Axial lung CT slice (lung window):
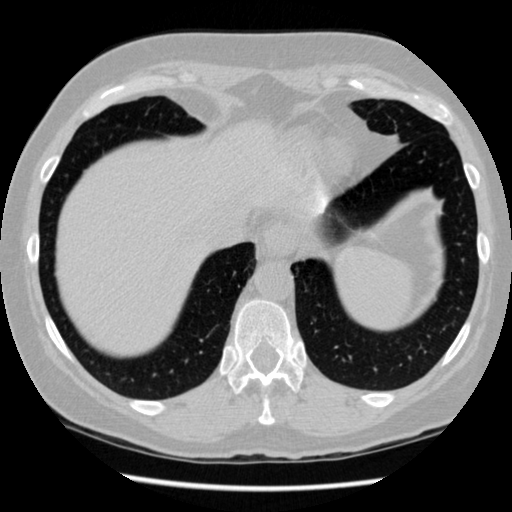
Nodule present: no